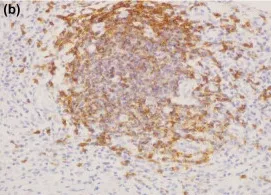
Lymph node biopsy showed multicentric Castleman's disease of PC type. (b) Immunohistochemical (IHC) staining of cells by CD20 antibody, which shows positive follicular areas.
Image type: pathology (immunostaining)